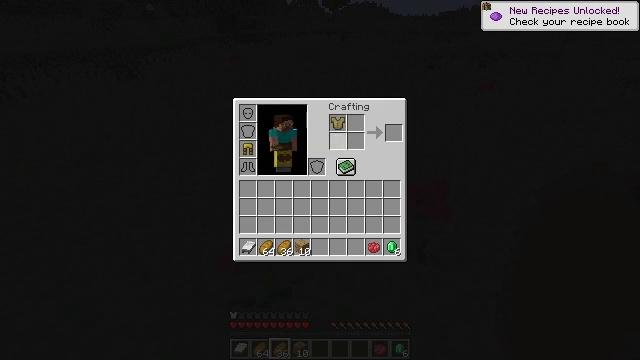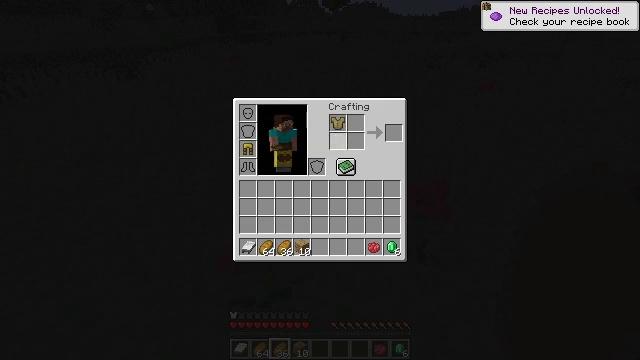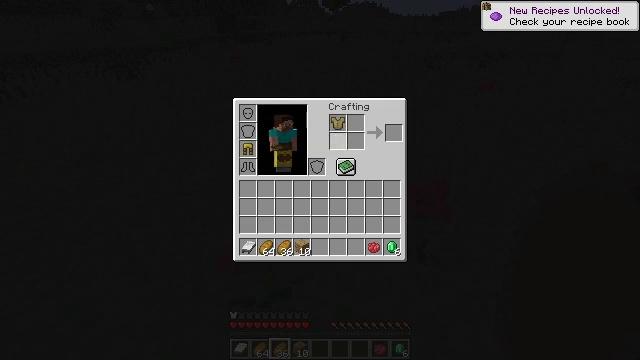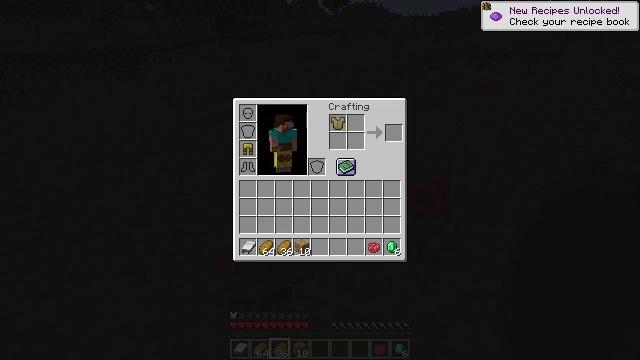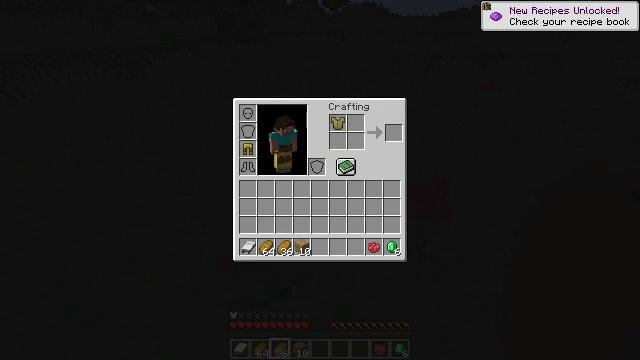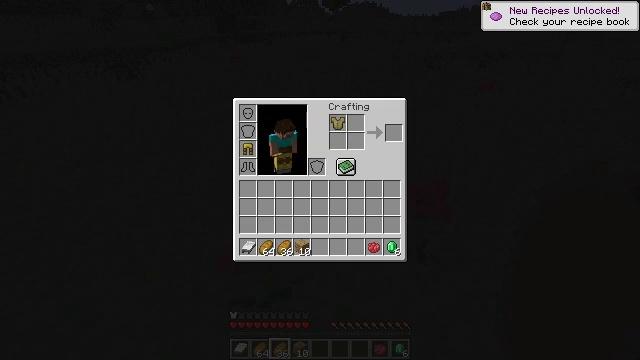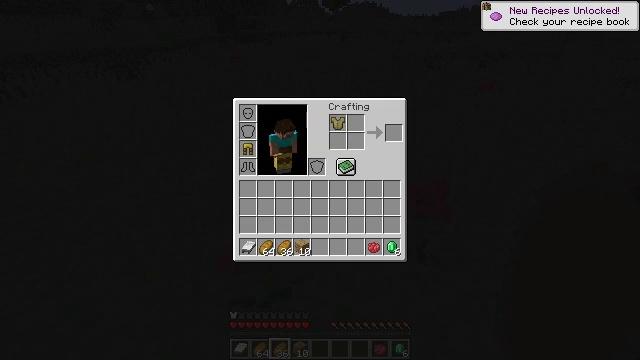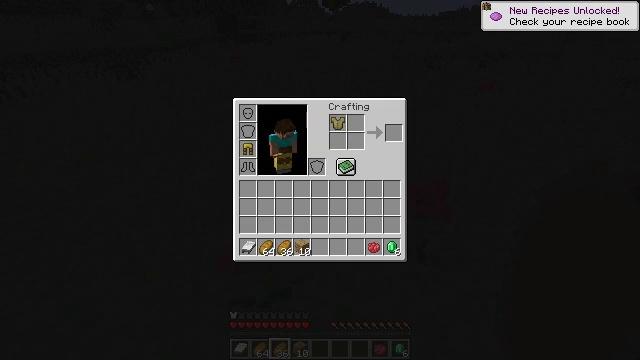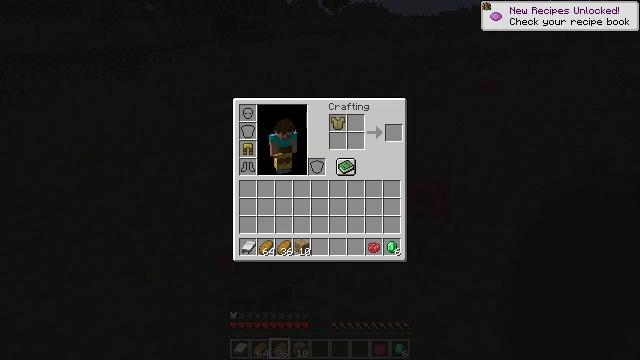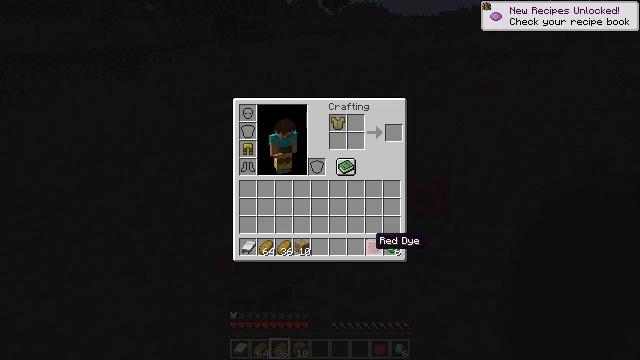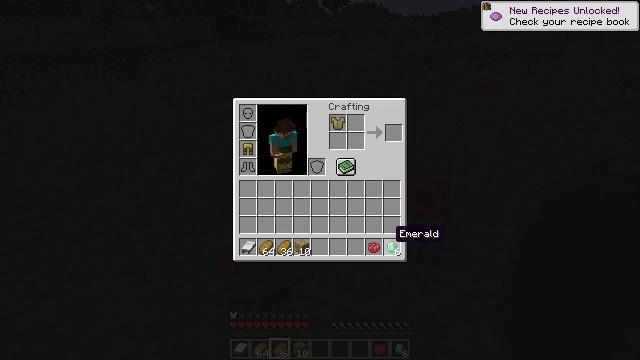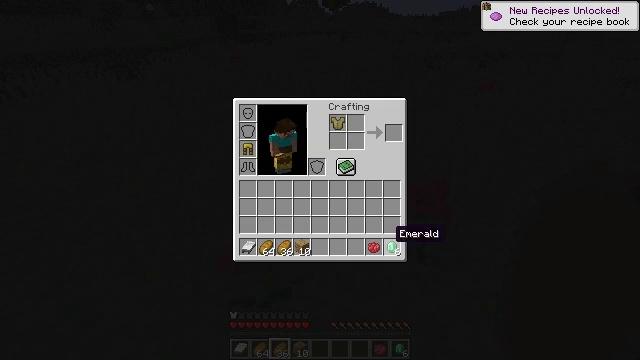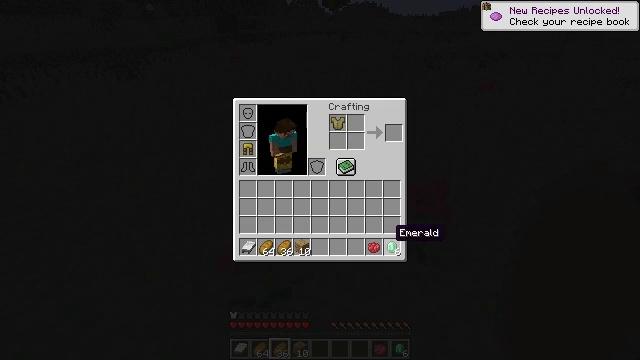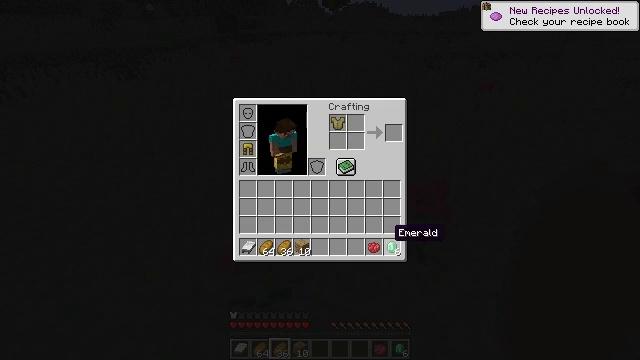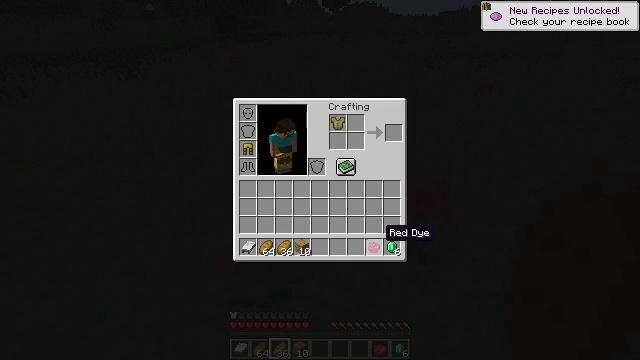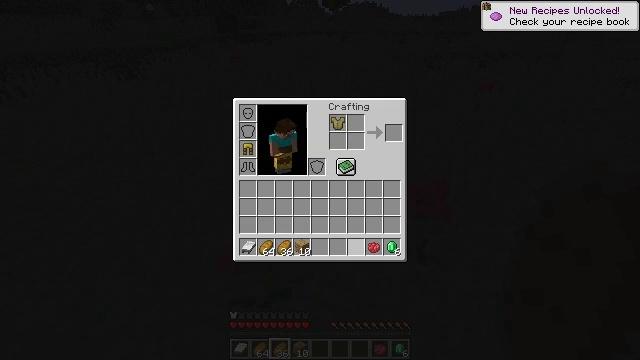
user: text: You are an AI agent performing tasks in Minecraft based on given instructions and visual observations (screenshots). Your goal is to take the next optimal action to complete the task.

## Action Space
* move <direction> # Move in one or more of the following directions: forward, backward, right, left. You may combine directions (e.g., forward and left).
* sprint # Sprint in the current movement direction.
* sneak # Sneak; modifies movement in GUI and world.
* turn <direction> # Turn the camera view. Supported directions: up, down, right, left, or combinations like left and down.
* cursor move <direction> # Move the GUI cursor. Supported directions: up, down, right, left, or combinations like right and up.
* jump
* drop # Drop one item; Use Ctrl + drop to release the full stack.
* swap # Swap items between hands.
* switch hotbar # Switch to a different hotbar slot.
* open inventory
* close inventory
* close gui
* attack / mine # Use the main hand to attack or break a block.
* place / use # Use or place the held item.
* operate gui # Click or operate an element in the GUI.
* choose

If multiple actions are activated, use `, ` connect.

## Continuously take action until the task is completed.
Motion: motion action
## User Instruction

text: Use the crafting grid to make a leather chestplate.
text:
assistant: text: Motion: no_op
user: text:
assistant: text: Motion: cursor move right and down
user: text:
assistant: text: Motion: cursor move down
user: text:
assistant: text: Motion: cursor move left and down
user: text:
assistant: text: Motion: no_op
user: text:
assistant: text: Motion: no_op
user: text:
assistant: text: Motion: no_op
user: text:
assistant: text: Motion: no_op
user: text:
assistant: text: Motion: cursor move right and up
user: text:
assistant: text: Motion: cursor move right
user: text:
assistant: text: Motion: no_op
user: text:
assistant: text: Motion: no_op
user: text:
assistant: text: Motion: no_op
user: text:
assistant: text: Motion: cursor move left
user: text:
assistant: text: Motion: cursor move left and down
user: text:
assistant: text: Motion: no_op
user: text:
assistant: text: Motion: operate gui
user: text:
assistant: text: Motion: operate gui
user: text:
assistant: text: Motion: operate gui
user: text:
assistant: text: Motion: no_op
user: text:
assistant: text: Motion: no_op
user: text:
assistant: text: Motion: no_op
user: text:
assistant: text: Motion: no_op
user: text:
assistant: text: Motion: operate gui
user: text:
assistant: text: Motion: operate gui
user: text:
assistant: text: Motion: no_op
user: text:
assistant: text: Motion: cursor move right and up
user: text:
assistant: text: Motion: cursor move up
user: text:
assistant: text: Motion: cursor move up
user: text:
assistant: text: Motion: no_op